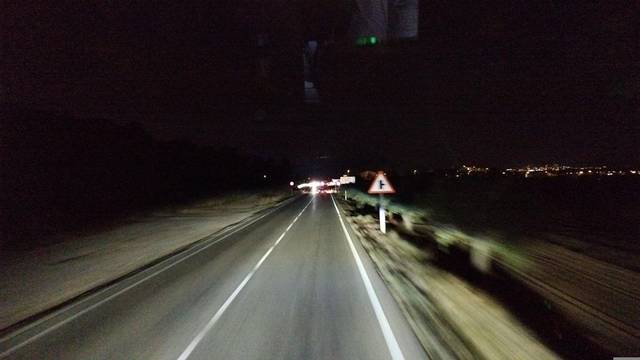
Region: Spain
Coordinates: 41.238, 1.526